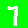
Digit: 7